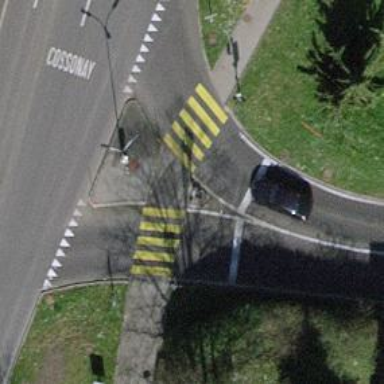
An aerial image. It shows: Crossing with traffic signals and central island.